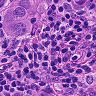
Metastatic tissue present: yes